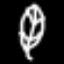
Label: leaf